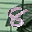
Label: 8